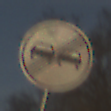
Verkehrszeichen: EndeUeberholverbot
Umgebung: Outdoor, Nature
Tageszeit: SunriseSunset
Wetter: PartlyCloudy
Licht: Natural
Jahreszeit: NotSpecified
Kontrast: MediumContrast